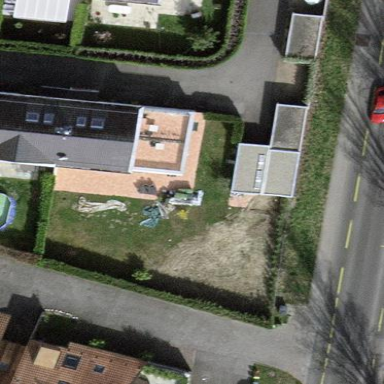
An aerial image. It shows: Garden enclosed by fence.